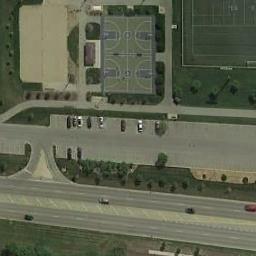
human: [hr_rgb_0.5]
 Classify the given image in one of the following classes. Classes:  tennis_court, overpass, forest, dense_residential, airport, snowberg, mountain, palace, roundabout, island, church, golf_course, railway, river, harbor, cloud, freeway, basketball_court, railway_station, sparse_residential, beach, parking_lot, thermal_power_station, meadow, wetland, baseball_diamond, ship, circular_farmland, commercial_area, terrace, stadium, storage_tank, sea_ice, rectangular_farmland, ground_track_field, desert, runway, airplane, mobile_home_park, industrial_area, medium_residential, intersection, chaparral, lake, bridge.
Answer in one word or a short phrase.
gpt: basketball_court